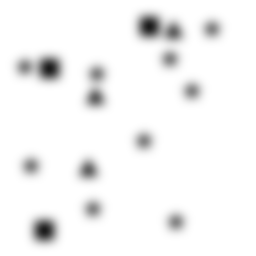
Squares: 3
Triangles: 3
Stars: 9
Total shapes: 15